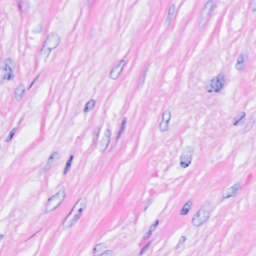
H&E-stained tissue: Breast